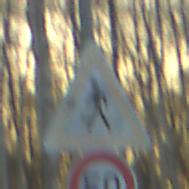
Verkehrszeichen: FussgaengerRechts
Zusatzzeichen unten: Geschwindigkeit50
Umgebung: Outdoor, Nature
Tageszeit: SunriseSunset
Wetter: Clear
Licht: Natural
Jahreszeit: Winter
Kontrast: LowContrast